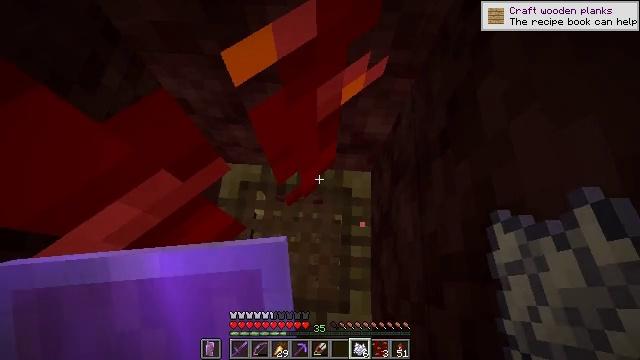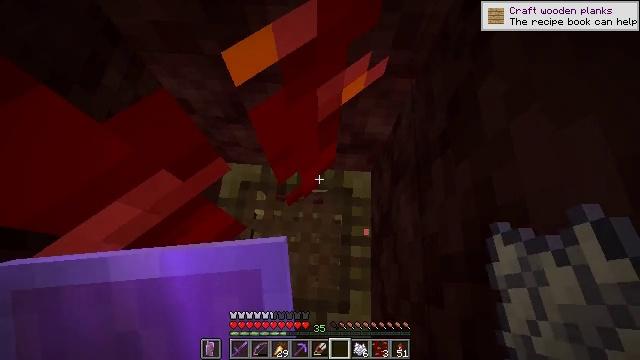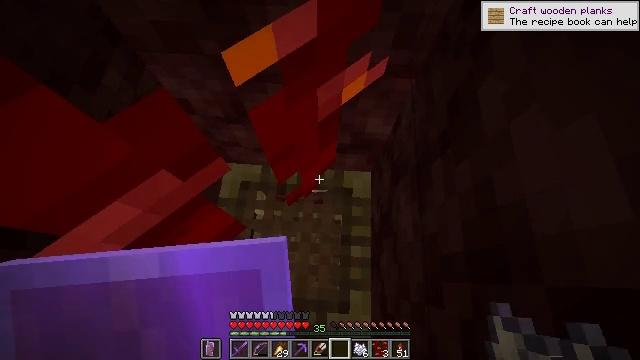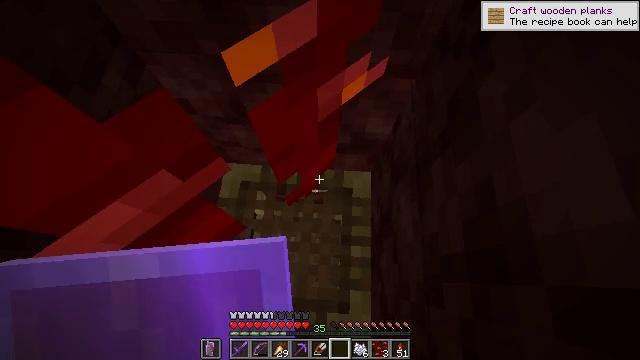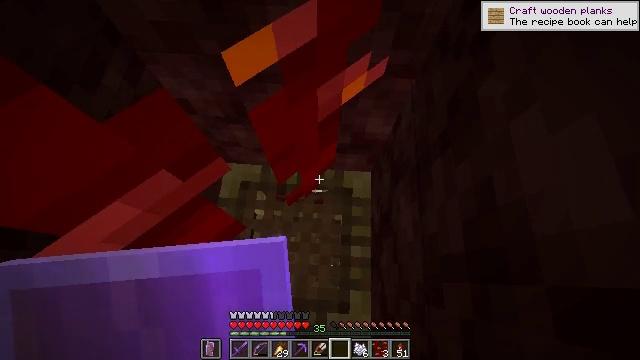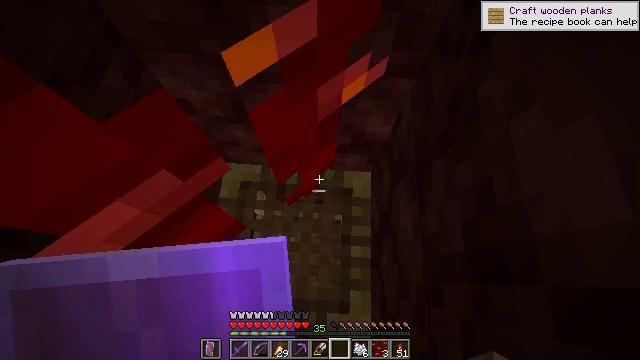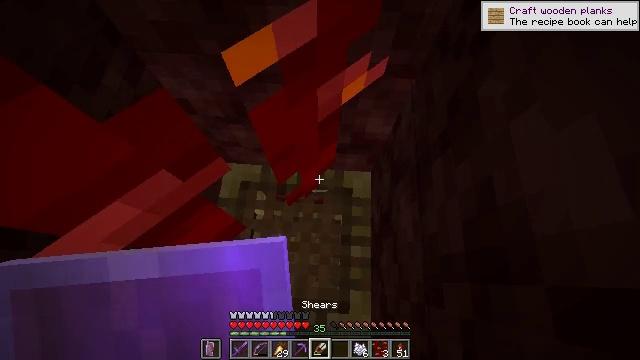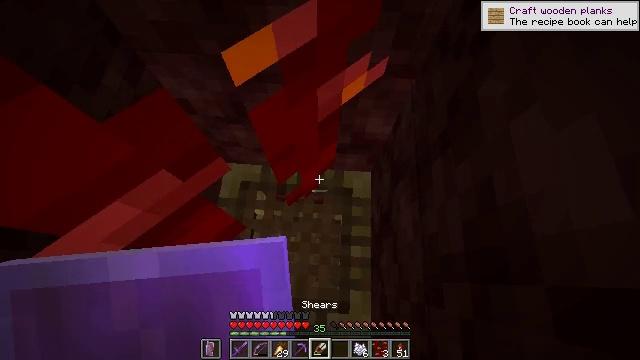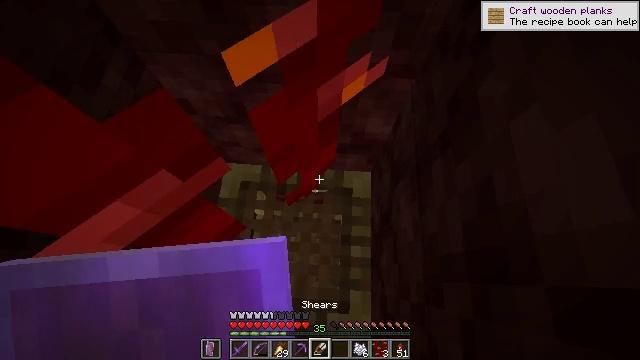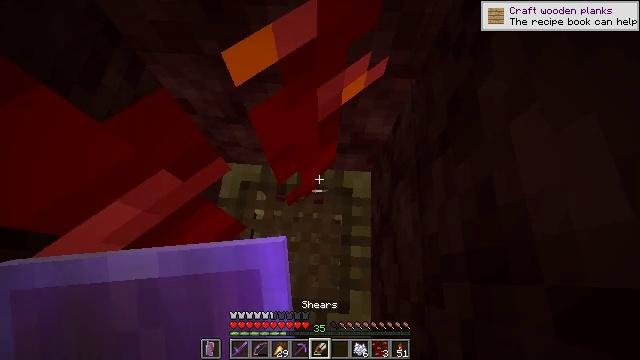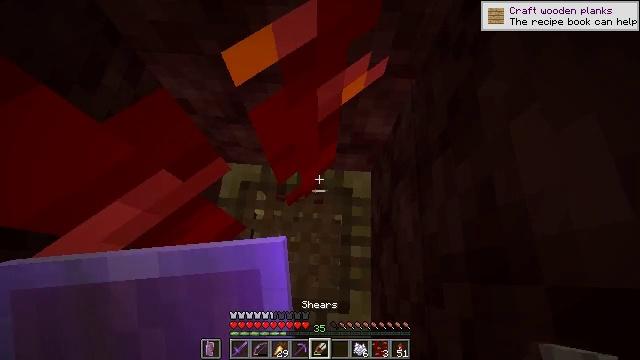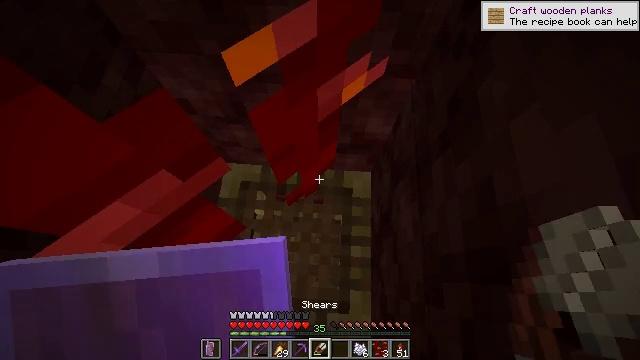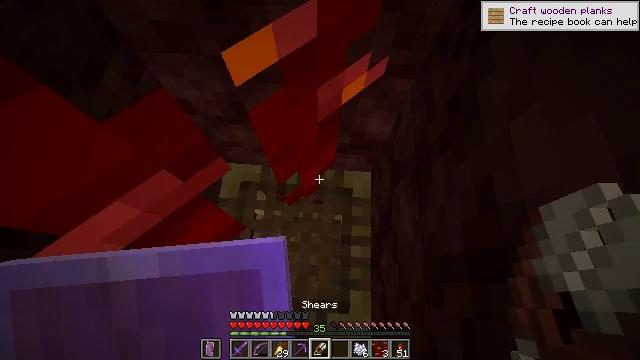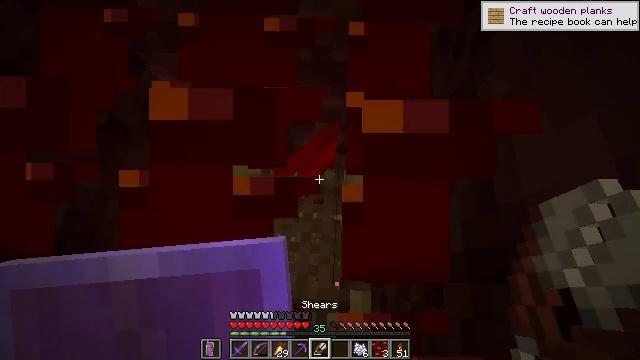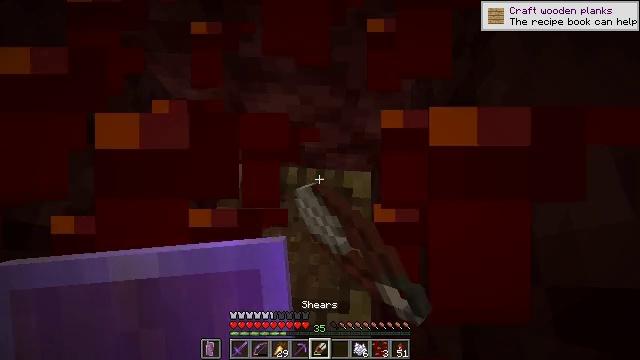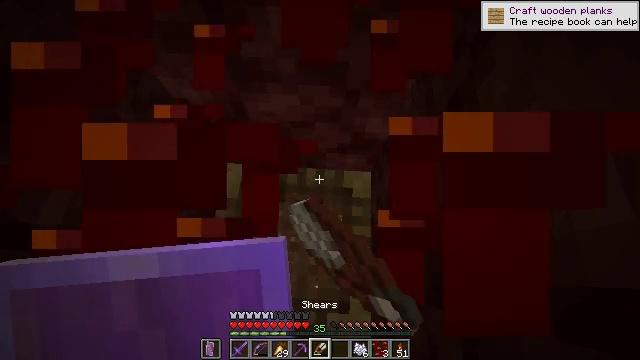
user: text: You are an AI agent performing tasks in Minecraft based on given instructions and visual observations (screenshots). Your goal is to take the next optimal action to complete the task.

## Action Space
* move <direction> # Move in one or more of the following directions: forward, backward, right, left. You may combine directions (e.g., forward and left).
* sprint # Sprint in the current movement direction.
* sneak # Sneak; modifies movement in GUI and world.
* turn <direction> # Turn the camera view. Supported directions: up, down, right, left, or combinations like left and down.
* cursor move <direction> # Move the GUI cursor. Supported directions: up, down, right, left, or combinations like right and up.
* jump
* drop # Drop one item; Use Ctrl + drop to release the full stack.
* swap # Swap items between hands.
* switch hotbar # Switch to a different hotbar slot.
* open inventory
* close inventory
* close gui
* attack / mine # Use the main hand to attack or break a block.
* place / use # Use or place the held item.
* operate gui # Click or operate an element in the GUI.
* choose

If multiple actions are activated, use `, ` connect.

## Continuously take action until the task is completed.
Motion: motion action
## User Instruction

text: Collect the weeping vines plant.
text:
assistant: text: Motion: no_op
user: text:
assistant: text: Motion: no_op
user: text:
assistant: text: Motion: no_op
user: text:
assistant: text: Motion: no_op
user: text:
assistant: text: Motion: no_op
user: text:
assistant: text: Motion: no_op
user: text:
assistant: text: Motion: no_op
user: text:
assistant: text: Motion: no_op
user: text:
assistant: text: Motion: no_op
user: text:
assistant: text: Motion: no_op
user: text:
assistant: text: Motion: no_op
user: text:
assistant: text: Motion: no_op
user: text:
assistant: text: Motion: attack / mine
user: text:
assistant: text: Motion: attack / mine
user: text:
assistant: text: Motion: no_op
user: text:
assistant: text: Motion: no_op
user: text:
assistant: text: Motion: no_op
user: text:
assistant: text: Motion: no_op